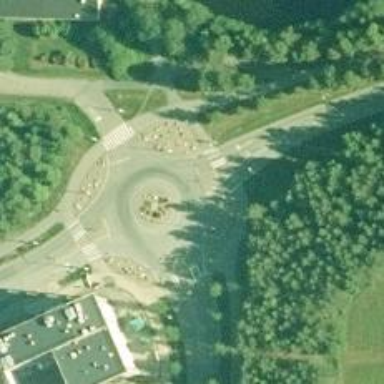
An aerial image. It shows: Tertiary road with asphalt surface leading to roundabout.